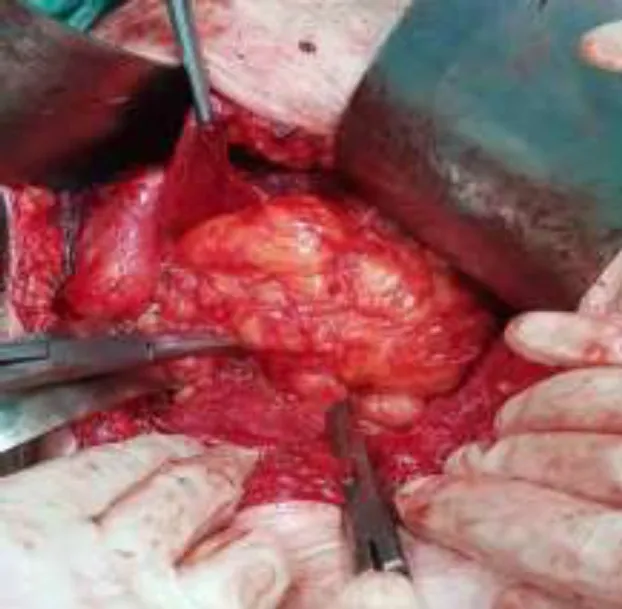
Large encapsulated retroperitoneal lipoma in right pelvic side extending towards inguinal canal.
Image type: medical_photograph (other_medical_photograph)